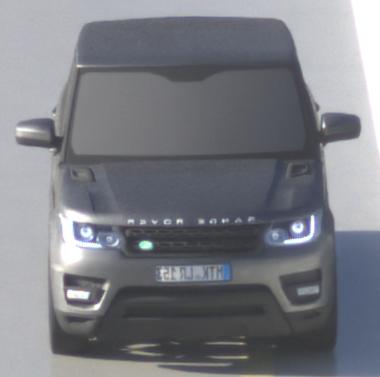
Make: Land Rover
Model: Range Rover Sport 5.0 V8 SC
Detailed model: Range Rover Sport (II)
Model produced from: 2013/09
Model produced until: 2015/07
Doors: 5
Color: gray
Road condition: wet road
Daytime: sunrise or sunset
Contrast: medium contrast